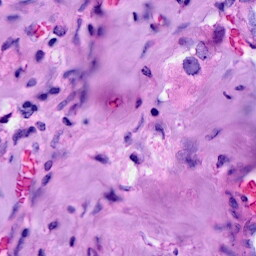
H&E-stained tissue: Ovarian